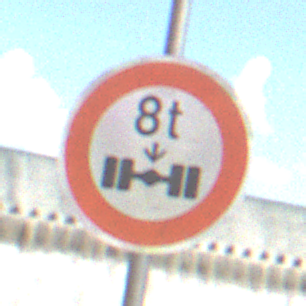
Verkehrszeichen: TatsaechlicheAchslast
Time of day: Midday
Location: Outdoor (Nature)
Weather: PartlyCloudy
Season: NotSpecified
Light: Natural